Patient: sex F, age 64
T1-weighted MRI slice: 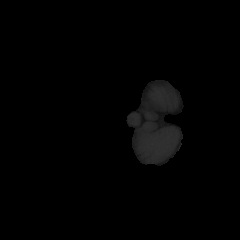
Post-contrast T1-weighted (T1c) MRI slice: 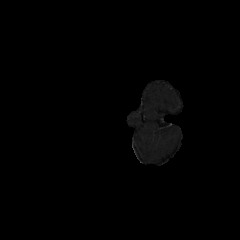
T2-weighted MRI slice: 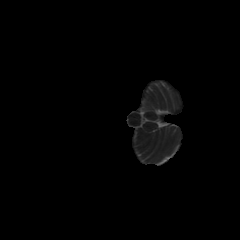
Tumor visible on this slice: no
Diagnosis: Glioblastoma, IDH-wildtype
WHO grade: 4